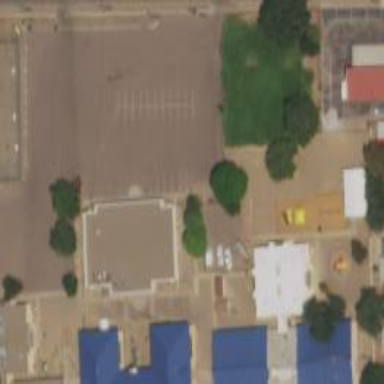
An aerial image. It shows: Kindergarten building.